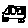
Label: car